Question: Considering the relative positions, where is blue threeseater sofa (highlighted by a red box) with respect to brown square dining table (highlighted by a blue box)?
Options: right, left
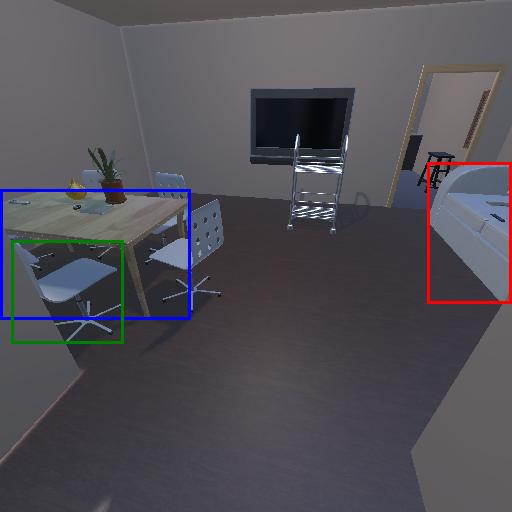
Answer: right